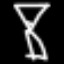
Label: hourglass